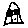
Label: house